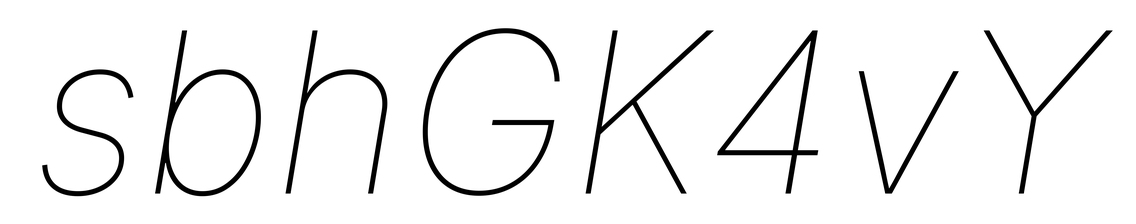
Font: Inter-Italic_Thin_Italic